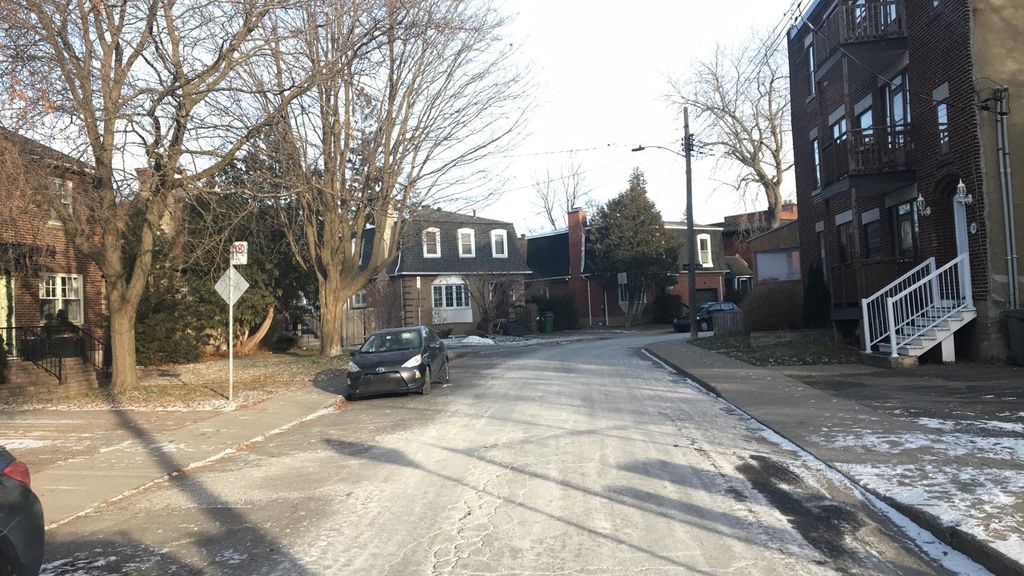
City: montreal